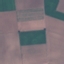
Land use / land cover: AnnualCrop